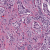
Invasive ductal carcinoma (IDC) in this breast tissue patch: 1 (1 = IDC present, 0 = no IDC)